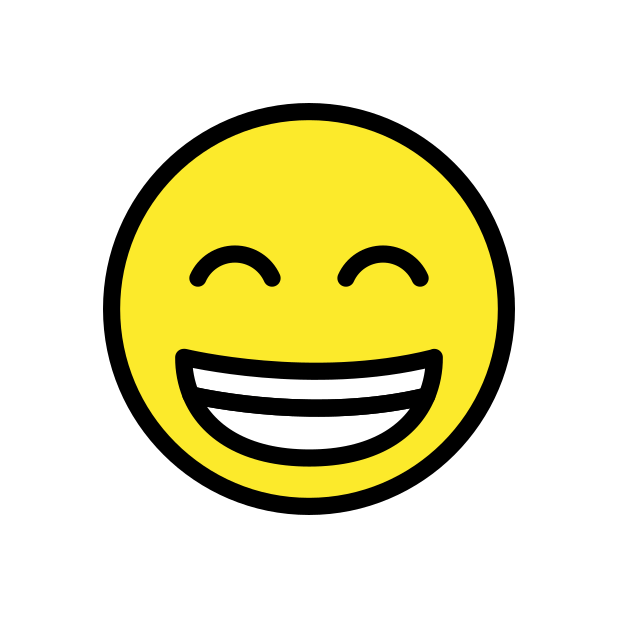
beaming face with smiling eyes